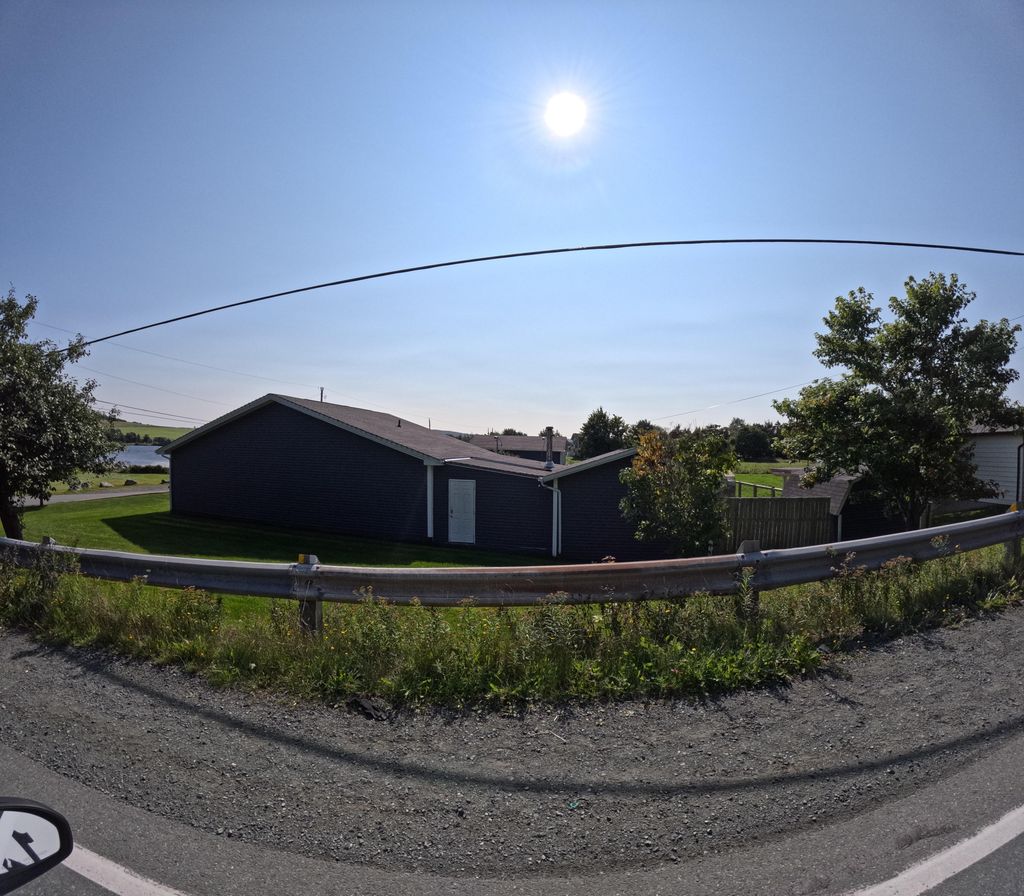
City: st_johns